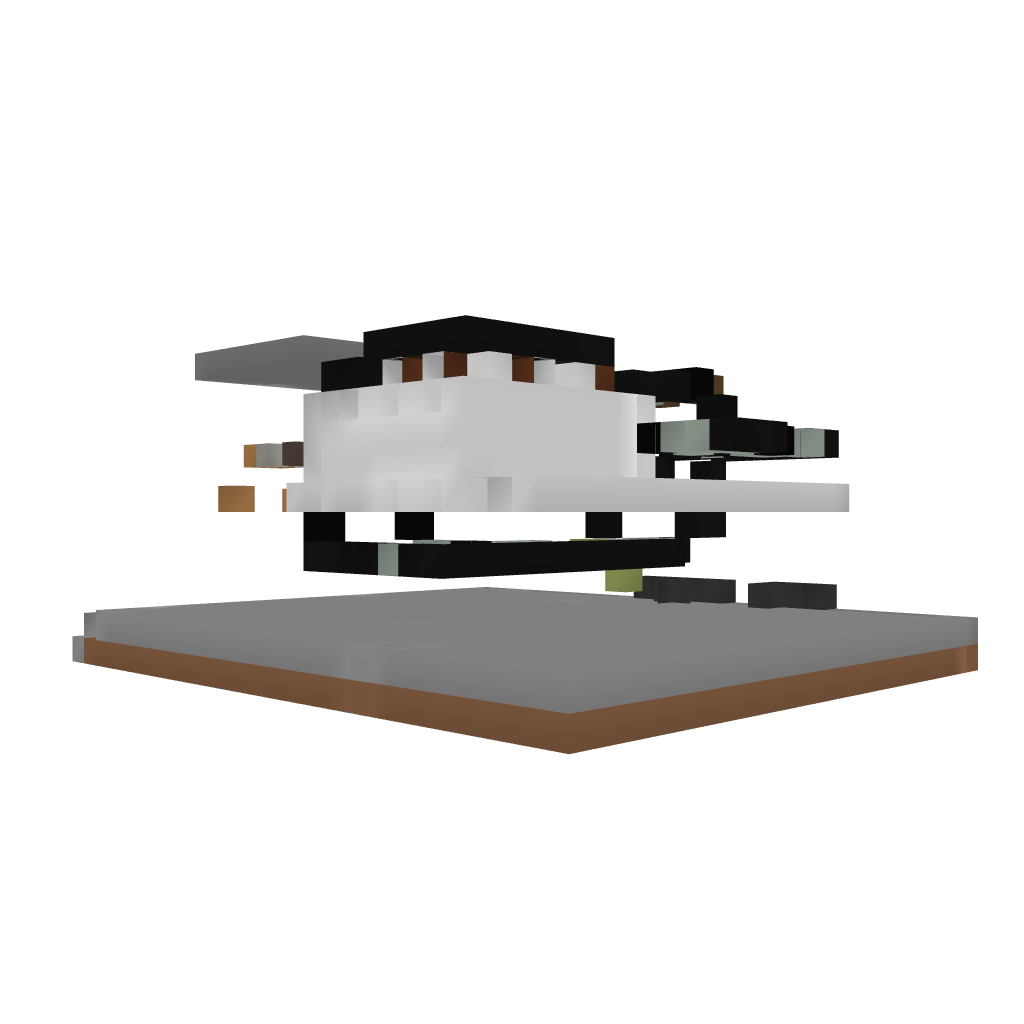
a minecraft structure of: Minecraft Safe with alert and sound